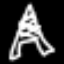
Label: The Eiffel Tower